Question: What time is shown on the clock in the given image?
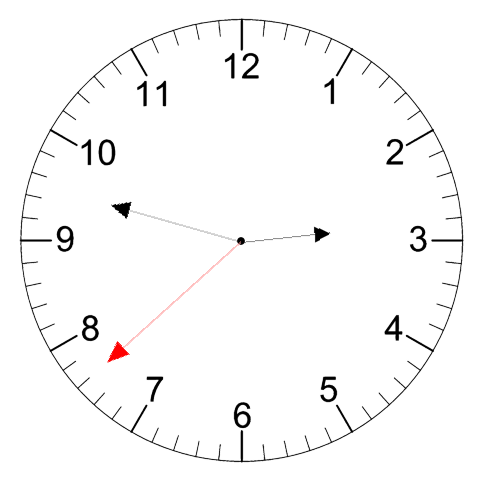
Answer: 02:47:38